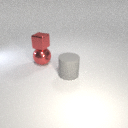
small red metal cube above large red metal sphere